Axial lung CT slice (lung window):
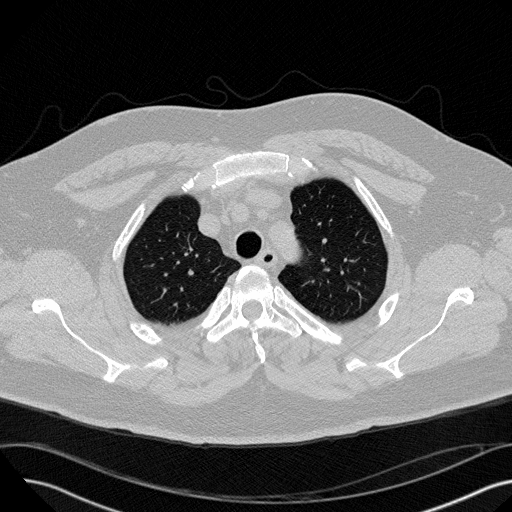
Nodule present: no